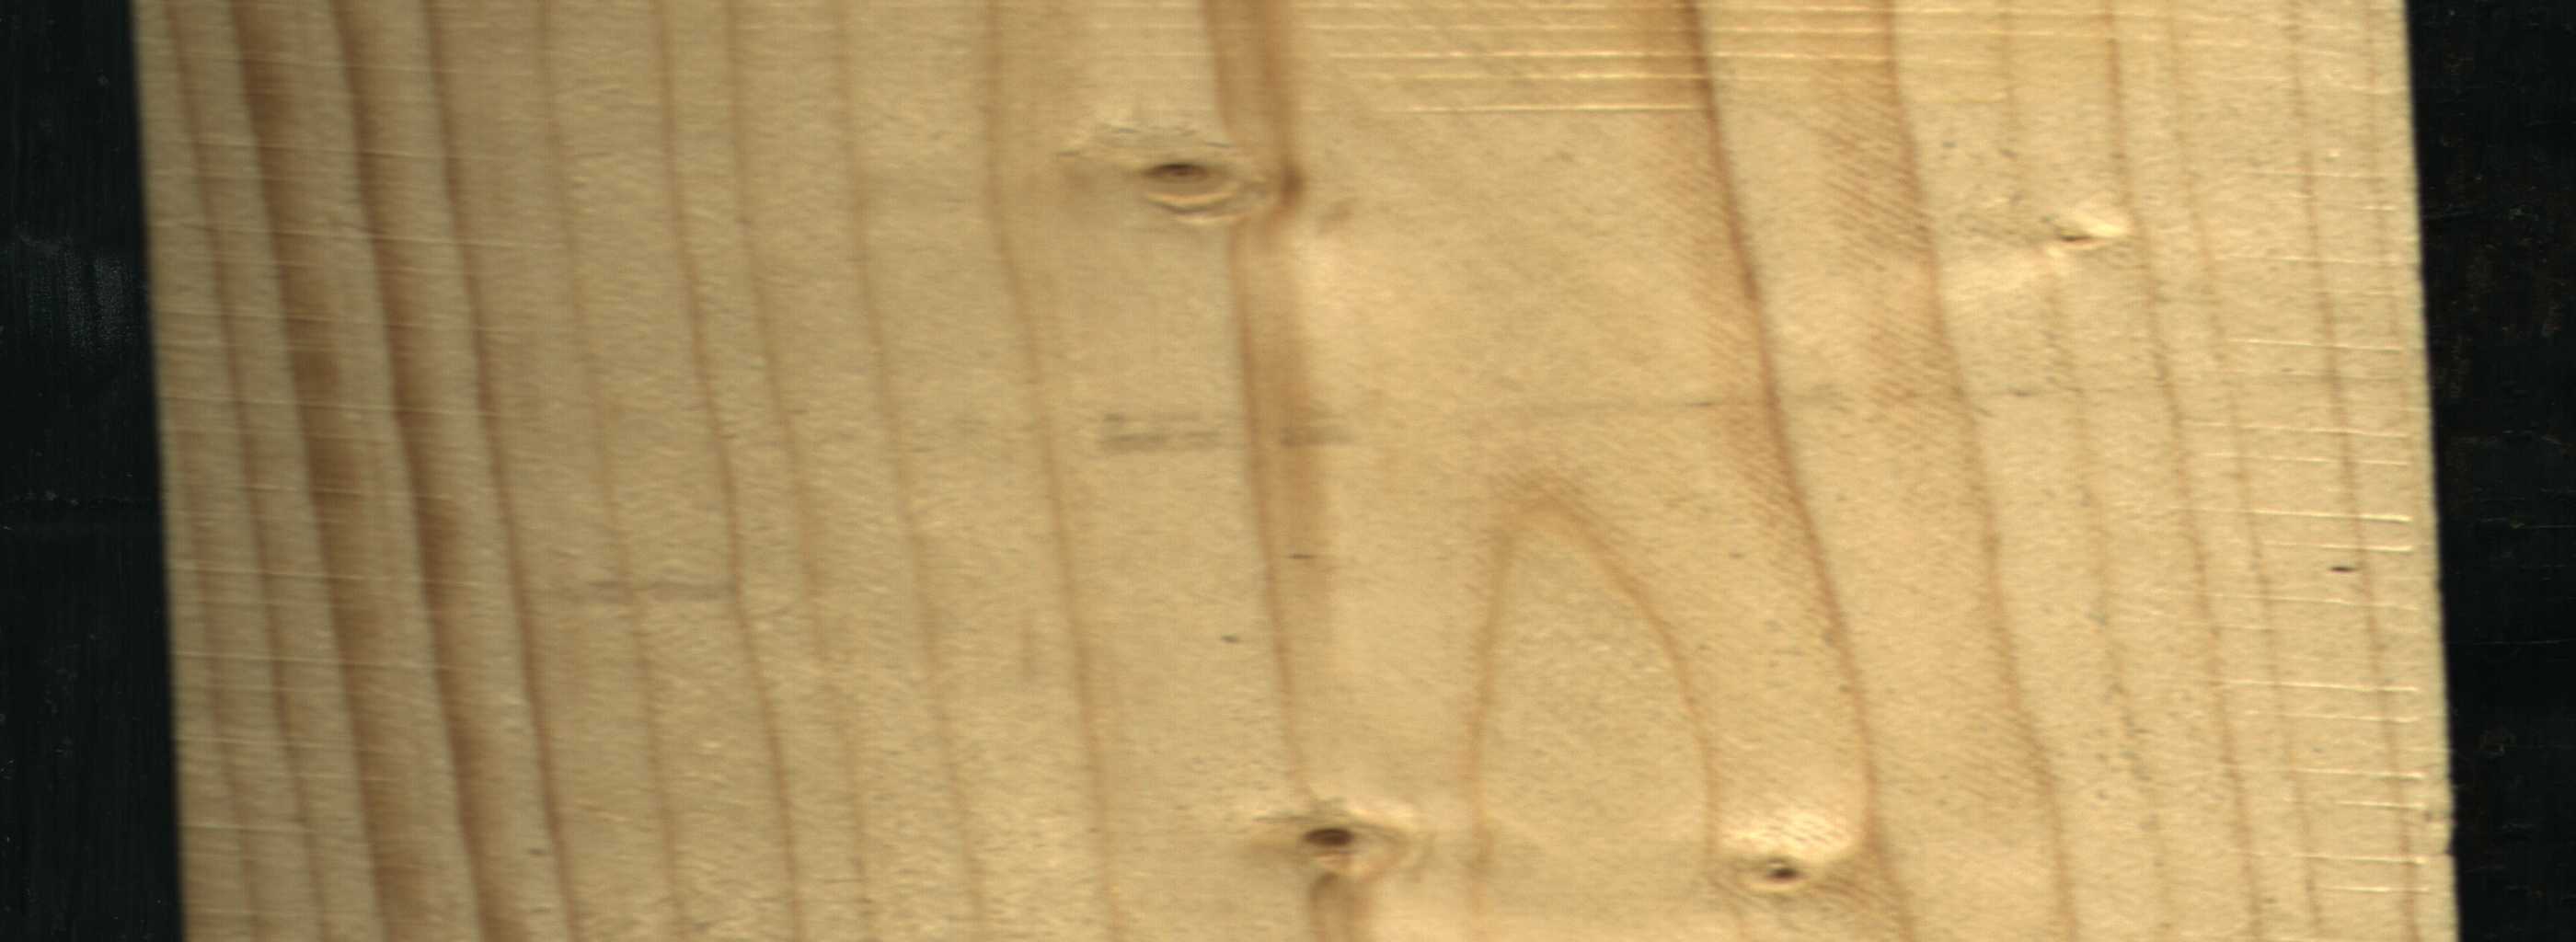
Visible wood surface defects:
Live_Knot
Live_Knot
Live_Knot